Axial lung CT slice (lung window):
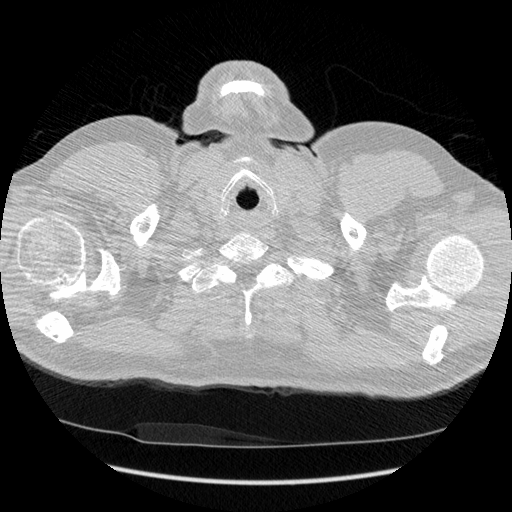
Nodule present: no